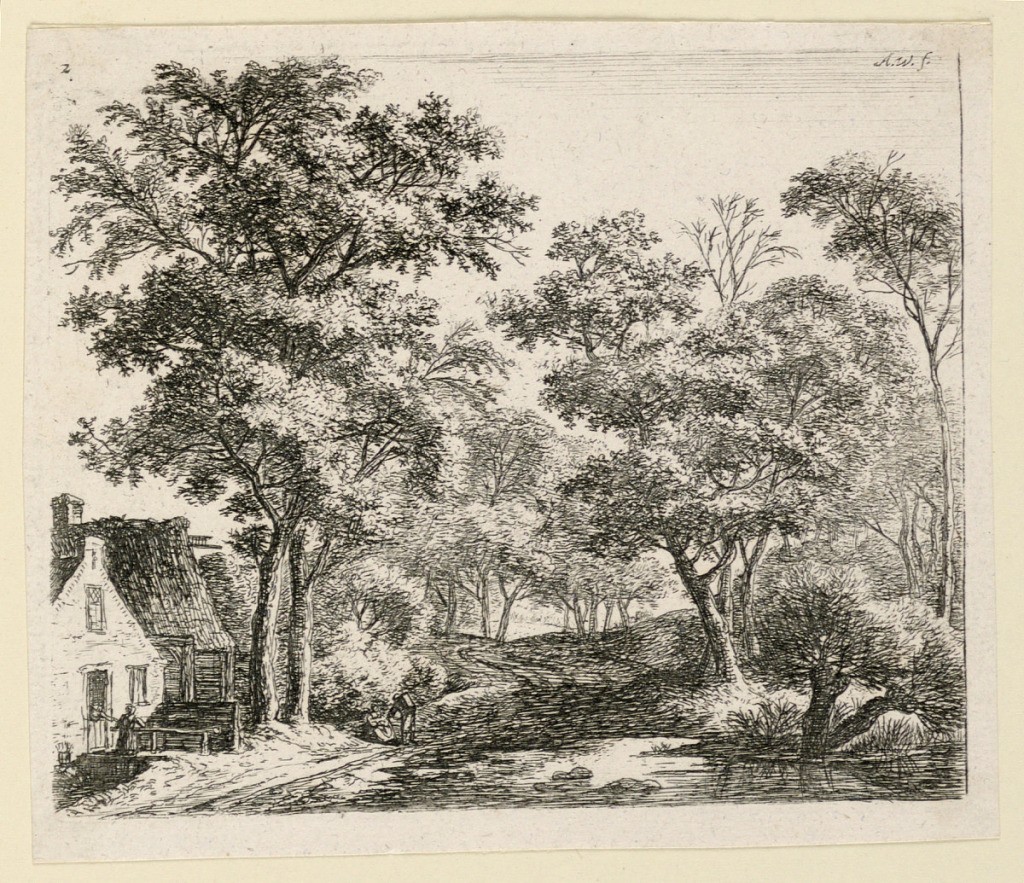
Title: Cottage Near a Pool
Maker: Antoni Waterloo, 1618–1677
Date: ca. 1650
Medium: Etching on paper
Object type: Print
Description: A cottage with two figures conversing at the door stands at left. Near by, a man with a pack on his back converses with a seated woman. A pool is in the right center foreground.